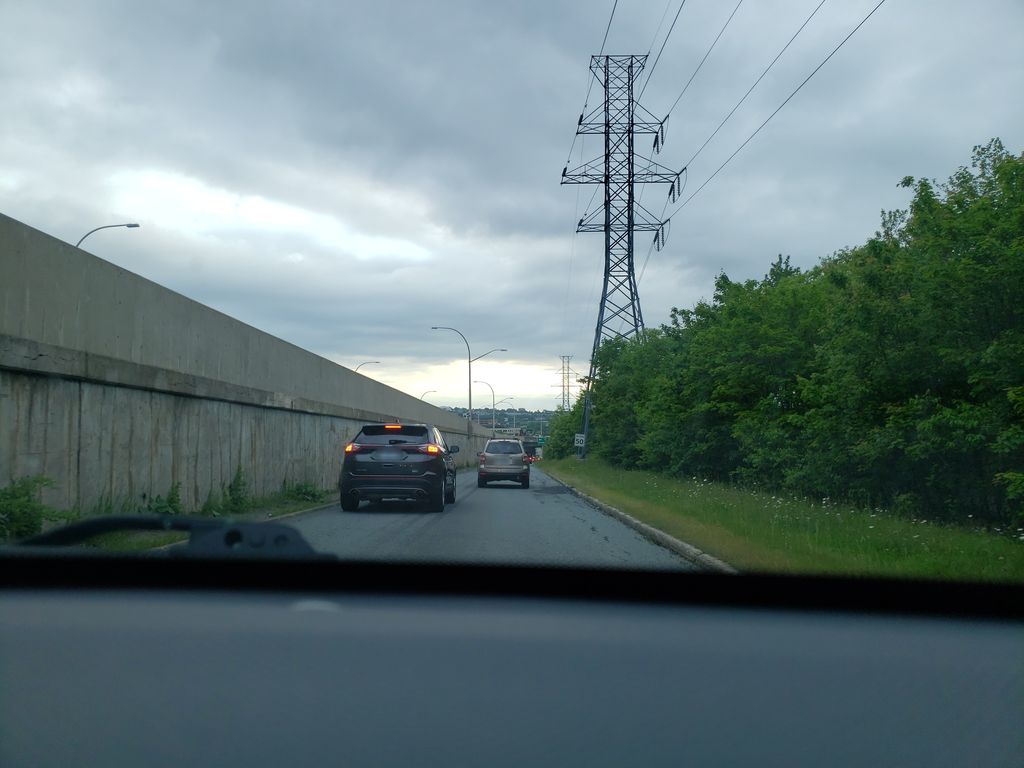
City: halifax